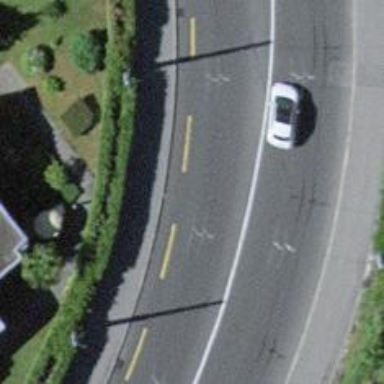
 featuring separate sidewalks on both sides."